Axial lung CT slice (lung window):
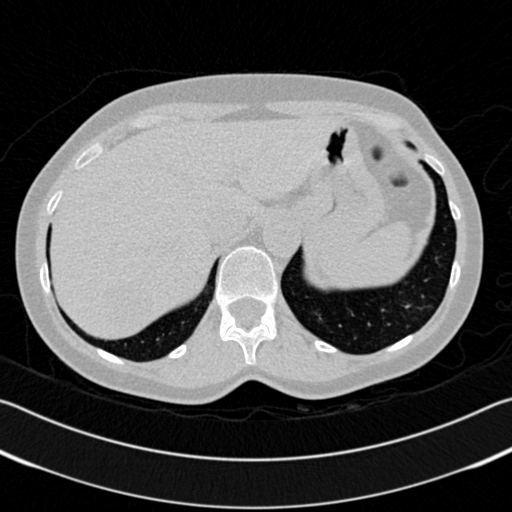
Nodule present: no